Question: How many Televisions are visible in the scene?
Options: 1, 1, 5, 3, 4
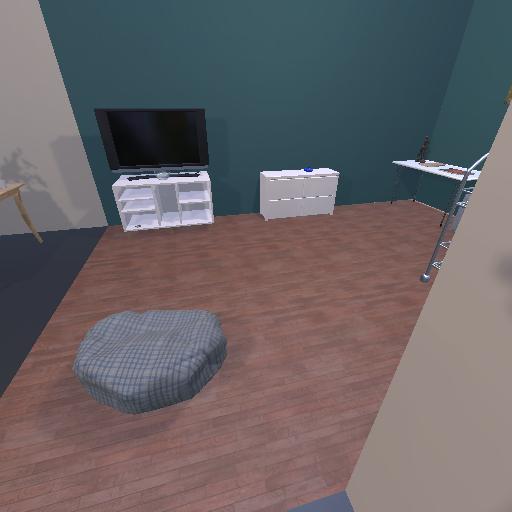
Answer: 1